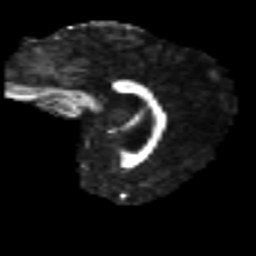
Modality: FA
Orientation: sagittal
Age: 30
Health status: ill
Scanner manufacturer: philips
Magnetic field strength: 3 T
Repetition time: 9 s
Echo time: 0.127 s